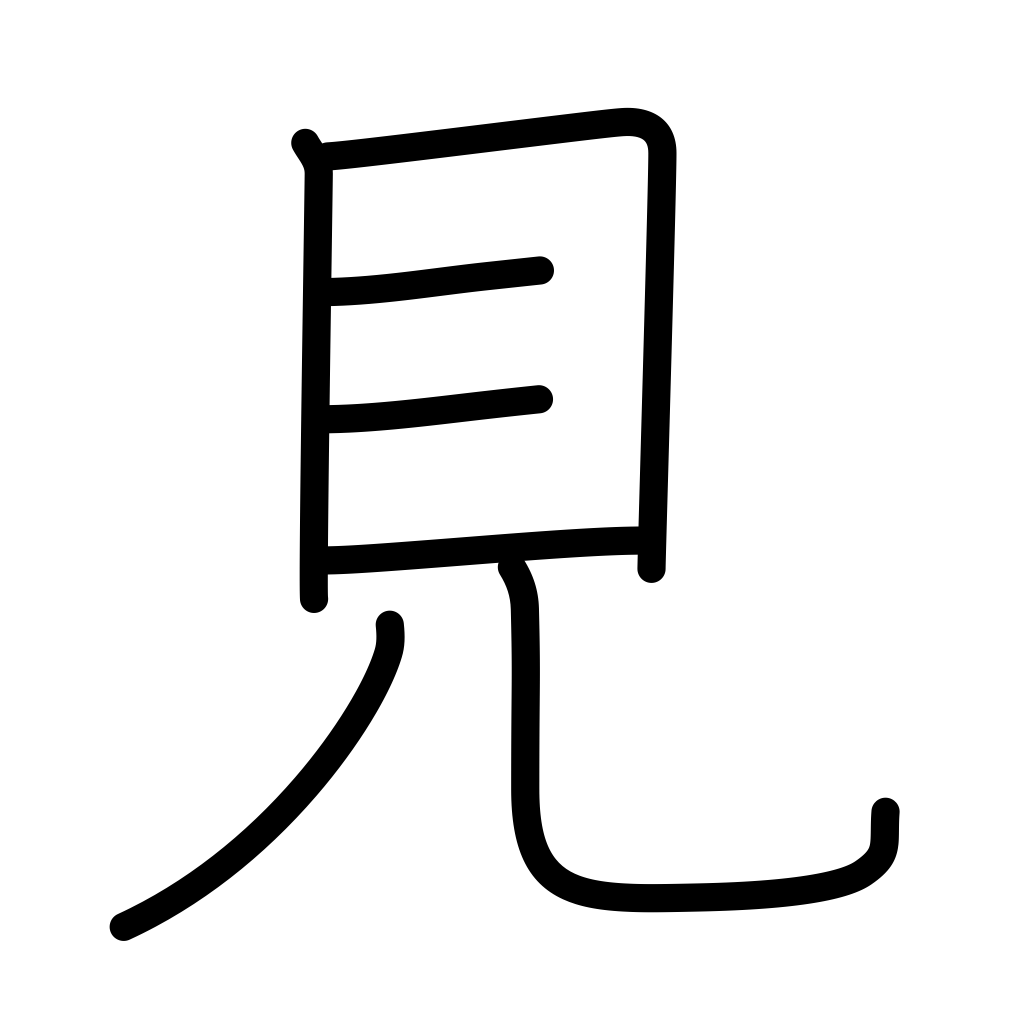
Meaning: see, hopes, chances, idea, opinion, look at, visible